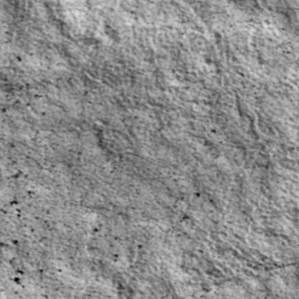
Label: non_frost